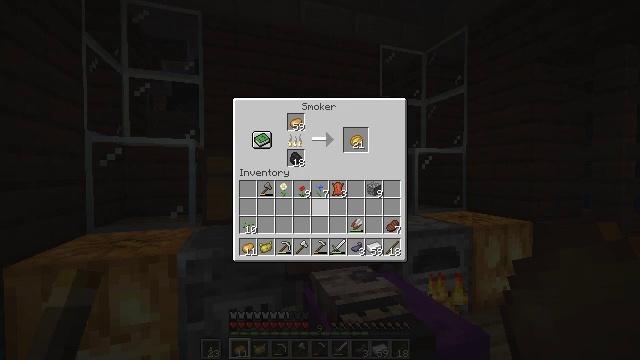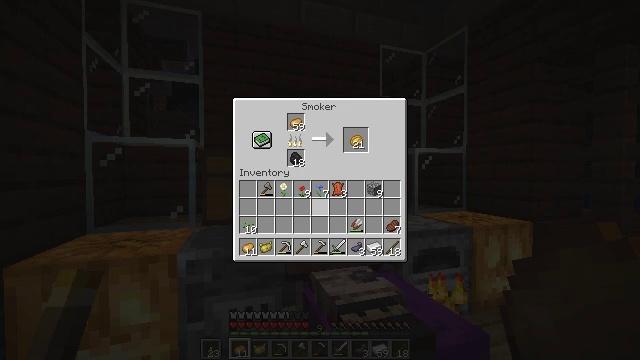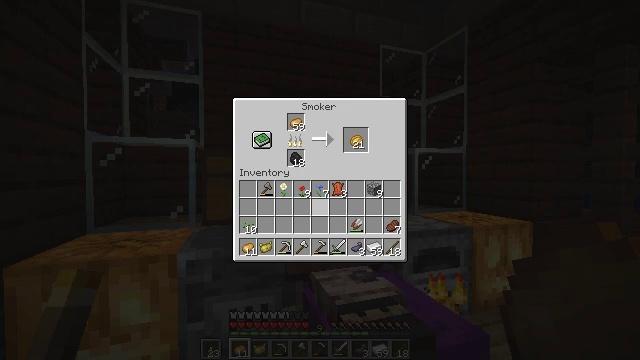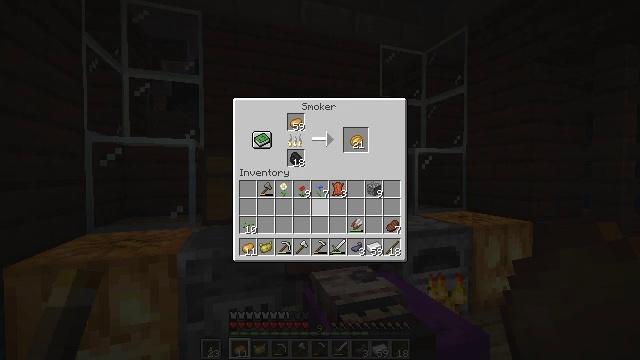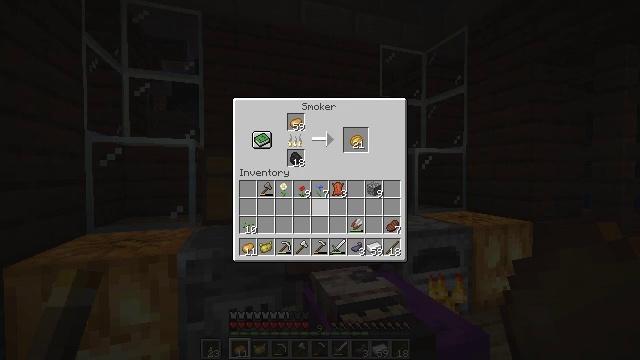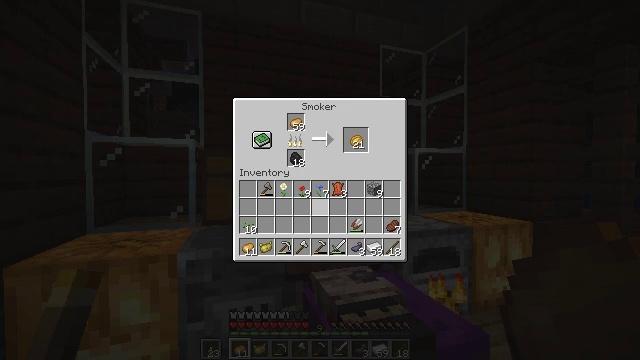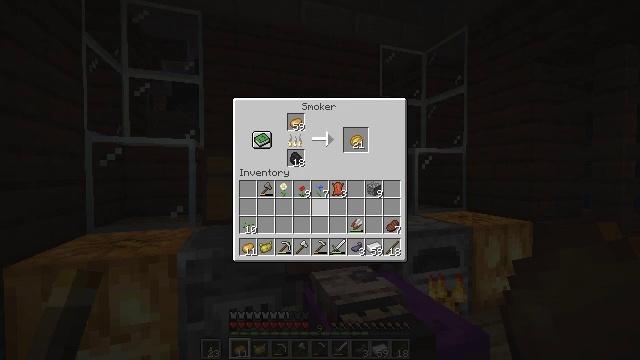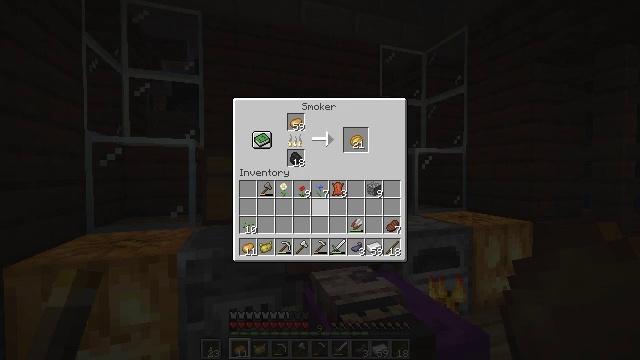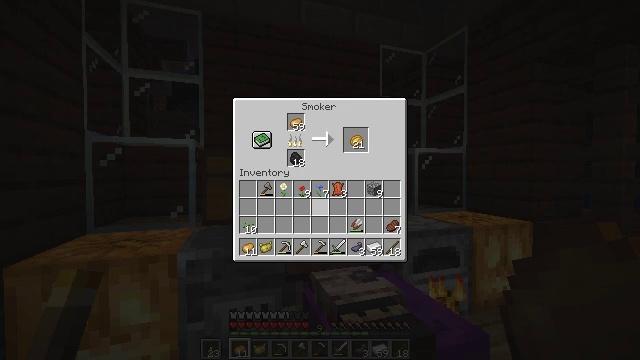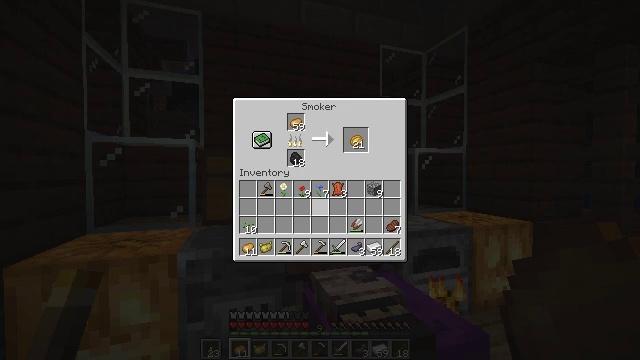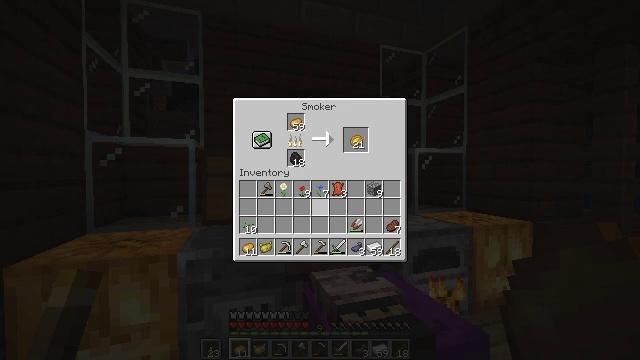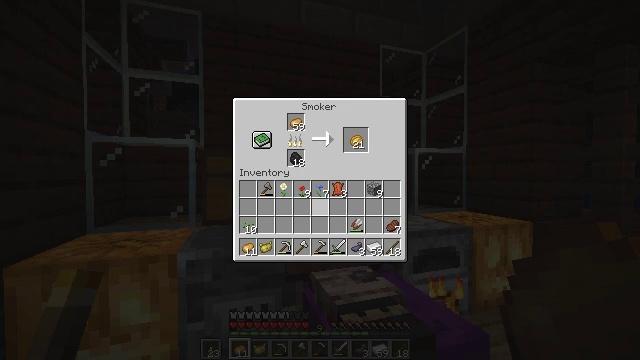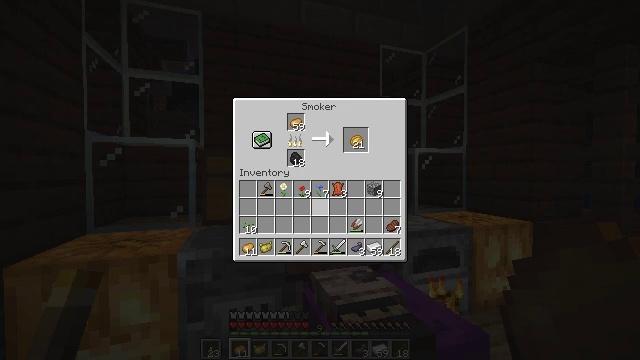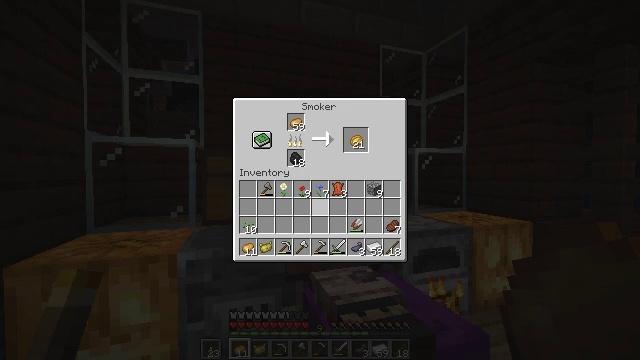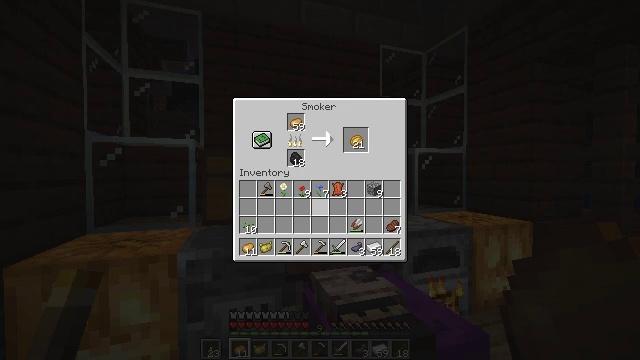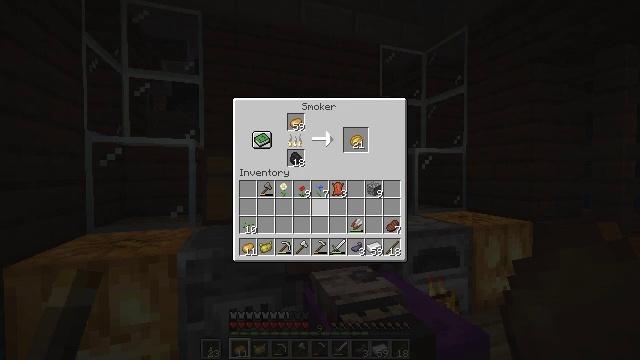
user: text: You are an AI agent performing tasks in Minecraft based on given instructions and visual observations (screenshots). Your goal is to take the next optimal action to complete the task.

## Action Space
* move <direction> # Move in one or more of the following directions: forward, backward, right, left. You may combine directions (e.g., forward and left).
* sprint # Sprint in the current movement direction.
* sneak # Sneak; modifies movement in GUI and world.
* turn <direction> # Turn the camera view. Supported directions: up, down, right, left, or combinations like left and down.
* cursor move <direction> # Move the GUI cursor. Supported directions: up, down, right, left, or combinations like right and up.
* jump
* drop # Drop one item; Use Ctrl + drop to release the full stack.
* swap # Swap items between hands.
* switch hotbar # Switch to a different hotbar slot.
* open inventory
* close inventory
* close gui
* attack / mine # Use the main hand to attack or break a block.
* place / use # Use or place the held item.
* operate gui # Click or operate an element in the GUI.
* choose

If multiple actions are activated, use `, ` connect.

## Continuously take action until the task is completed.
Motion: motion action
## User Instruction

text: Prepare a baked potato in the furnace.
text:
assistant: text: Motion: no_op
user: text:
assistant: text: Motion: no_op
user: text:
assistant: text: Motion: no_op
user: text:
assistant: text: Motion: no_op
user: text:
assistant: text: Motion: no_op
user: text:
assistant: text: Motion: no_op
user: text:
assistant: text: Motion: no_op
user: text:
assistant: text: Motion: no_op
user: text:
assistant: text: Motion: no_op
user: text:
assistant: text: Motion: no_op
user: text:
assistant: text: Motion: no_op
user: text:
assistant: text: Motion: no_op
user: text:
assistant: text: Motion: no_op
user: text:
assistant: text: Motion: no_op
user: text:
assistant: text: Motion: no_op
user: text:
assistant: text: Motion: no_op
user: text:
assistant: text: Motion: no_op
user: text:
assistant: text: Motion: no_op
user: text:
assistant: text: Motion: no_op
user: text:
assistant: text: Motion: no_op
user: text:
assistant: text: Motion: no_op
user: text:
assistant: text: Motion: no_op
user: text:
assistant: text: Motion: no_op
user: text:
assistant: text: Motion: no_op
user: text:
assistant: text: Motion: no_op
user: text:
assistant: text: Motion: no_op
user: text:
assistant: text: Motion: no_op
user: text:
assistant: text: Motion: no_op
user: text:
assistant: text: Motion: no_op
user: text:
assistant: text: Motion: no_op